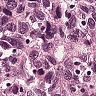
Metastatic tissue present: yes